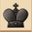
Piece: bK